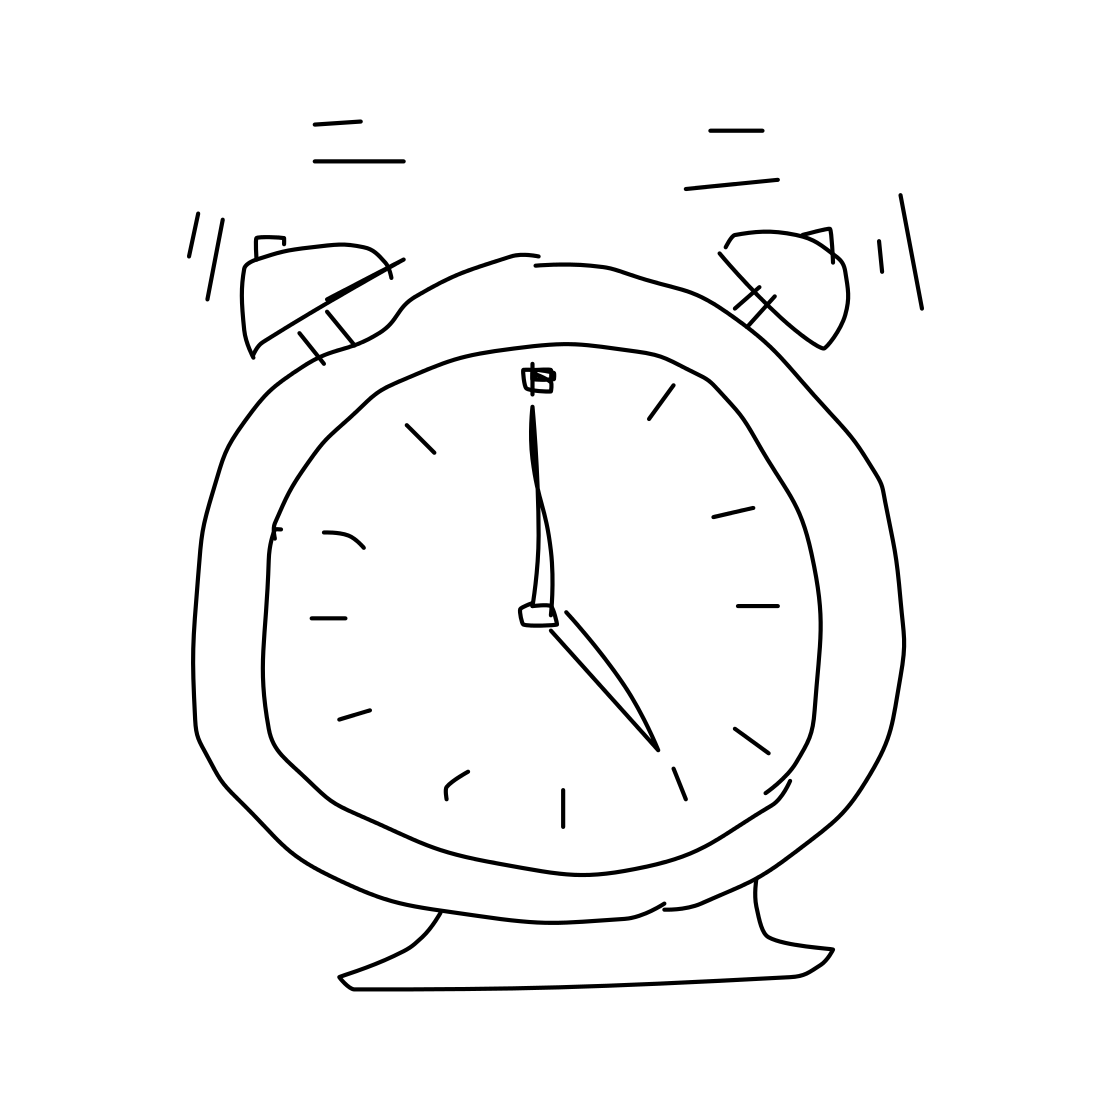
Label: alarm clock